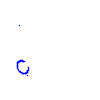
Particle: proton